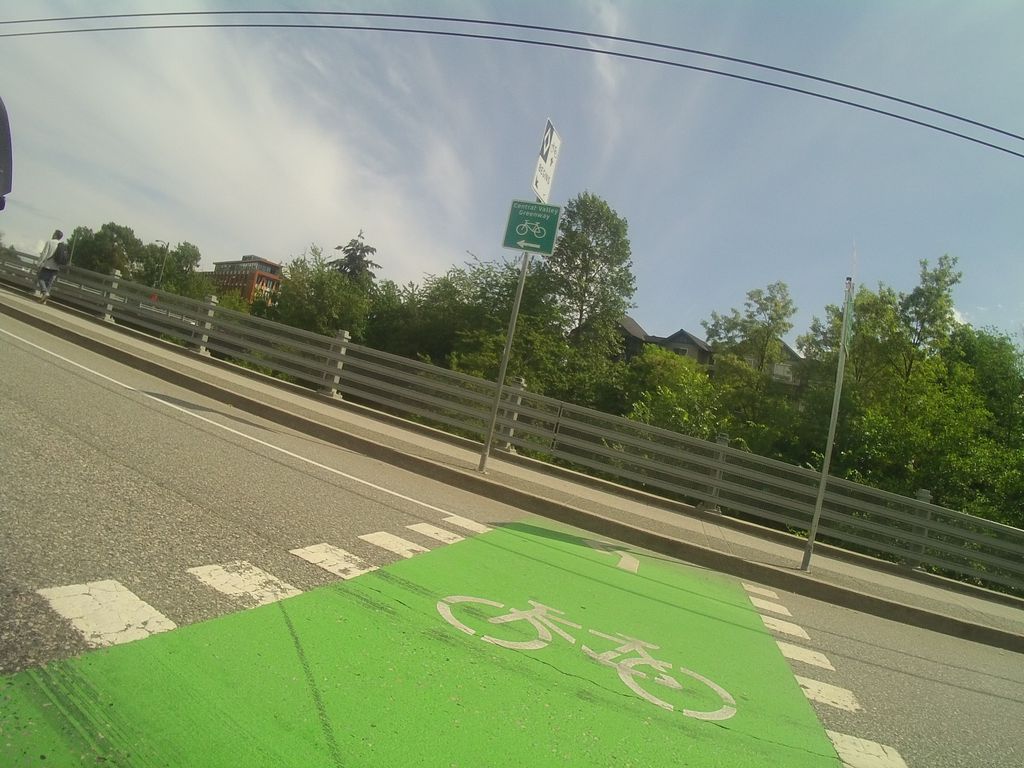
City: vancouver